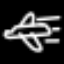
Label: airplane